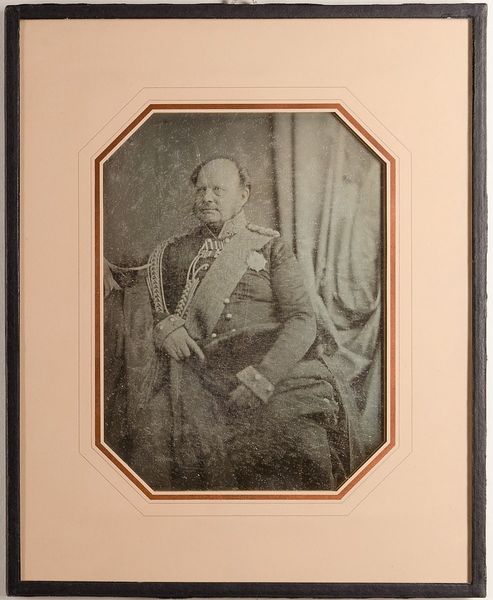
Titel: König Friedrich Wilhelm IV. von Preußen (1795-1861)
Künstler: Hermann Biow
Standort: Hamburg
Institution: Museum für Kunst und Gewerbe Hamburg
Schlagwörter: mann, portrait, figur, person, foto, fotografie, photographie, uniformen, photo, herrscherbildnis, lichtbild, daguerreotypie, staatsportrait, historische, kaiserbildnis, bildwerke, angewandte und bildende kunst, hessische systematik, porträt, persönlichkeit, könig, staatsporträt, porträtfotografie, porträtphotographie